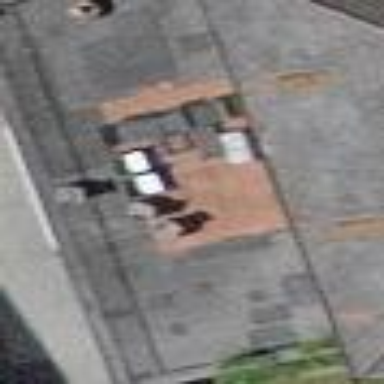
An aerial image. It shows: Garage building.